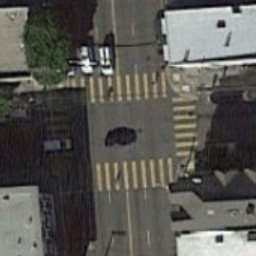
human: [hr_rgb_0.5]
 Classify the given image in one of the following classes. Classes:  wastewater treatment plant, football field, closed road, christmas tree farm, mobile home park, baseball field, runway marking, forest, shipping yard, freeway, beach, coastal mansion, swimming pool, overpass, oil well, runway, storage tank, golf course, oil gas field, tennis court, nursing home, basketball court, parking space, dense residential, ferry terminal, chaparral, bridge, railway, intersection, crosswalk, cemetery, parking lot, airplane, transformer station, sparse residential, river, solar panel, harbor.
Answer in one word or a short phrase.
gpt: crosswalk